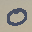
Label: 0